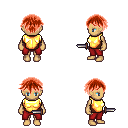
a pixel art fantasy rpg character, female body template, human, tanned skin, gold chest armor, red pants, red short bangs hairstyle, dagger, four views (front, back, left, right), 2x2 character sprite sheet, small pixel art, hard edges, no anti-aliasing